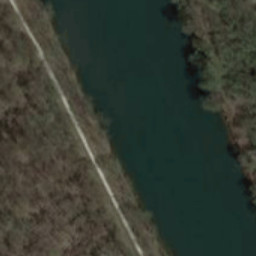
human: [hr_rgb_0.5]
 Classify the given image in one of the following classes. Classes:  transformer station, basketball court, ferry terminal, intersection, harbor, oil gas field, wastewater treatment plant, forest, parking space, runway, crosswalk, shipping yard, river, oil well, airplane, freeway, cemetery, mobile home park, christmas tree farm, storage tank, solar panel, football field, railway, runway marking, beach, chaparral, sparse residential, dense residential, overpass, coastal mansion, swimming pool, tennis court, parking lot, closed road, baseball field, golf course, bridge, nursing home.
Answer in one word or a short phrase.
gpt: river